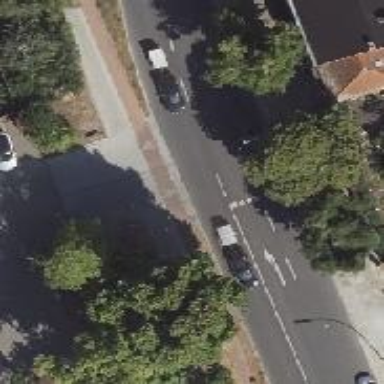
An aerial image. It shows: Secondary road with separate asphalt cycleway and sidewalk.